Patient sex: M
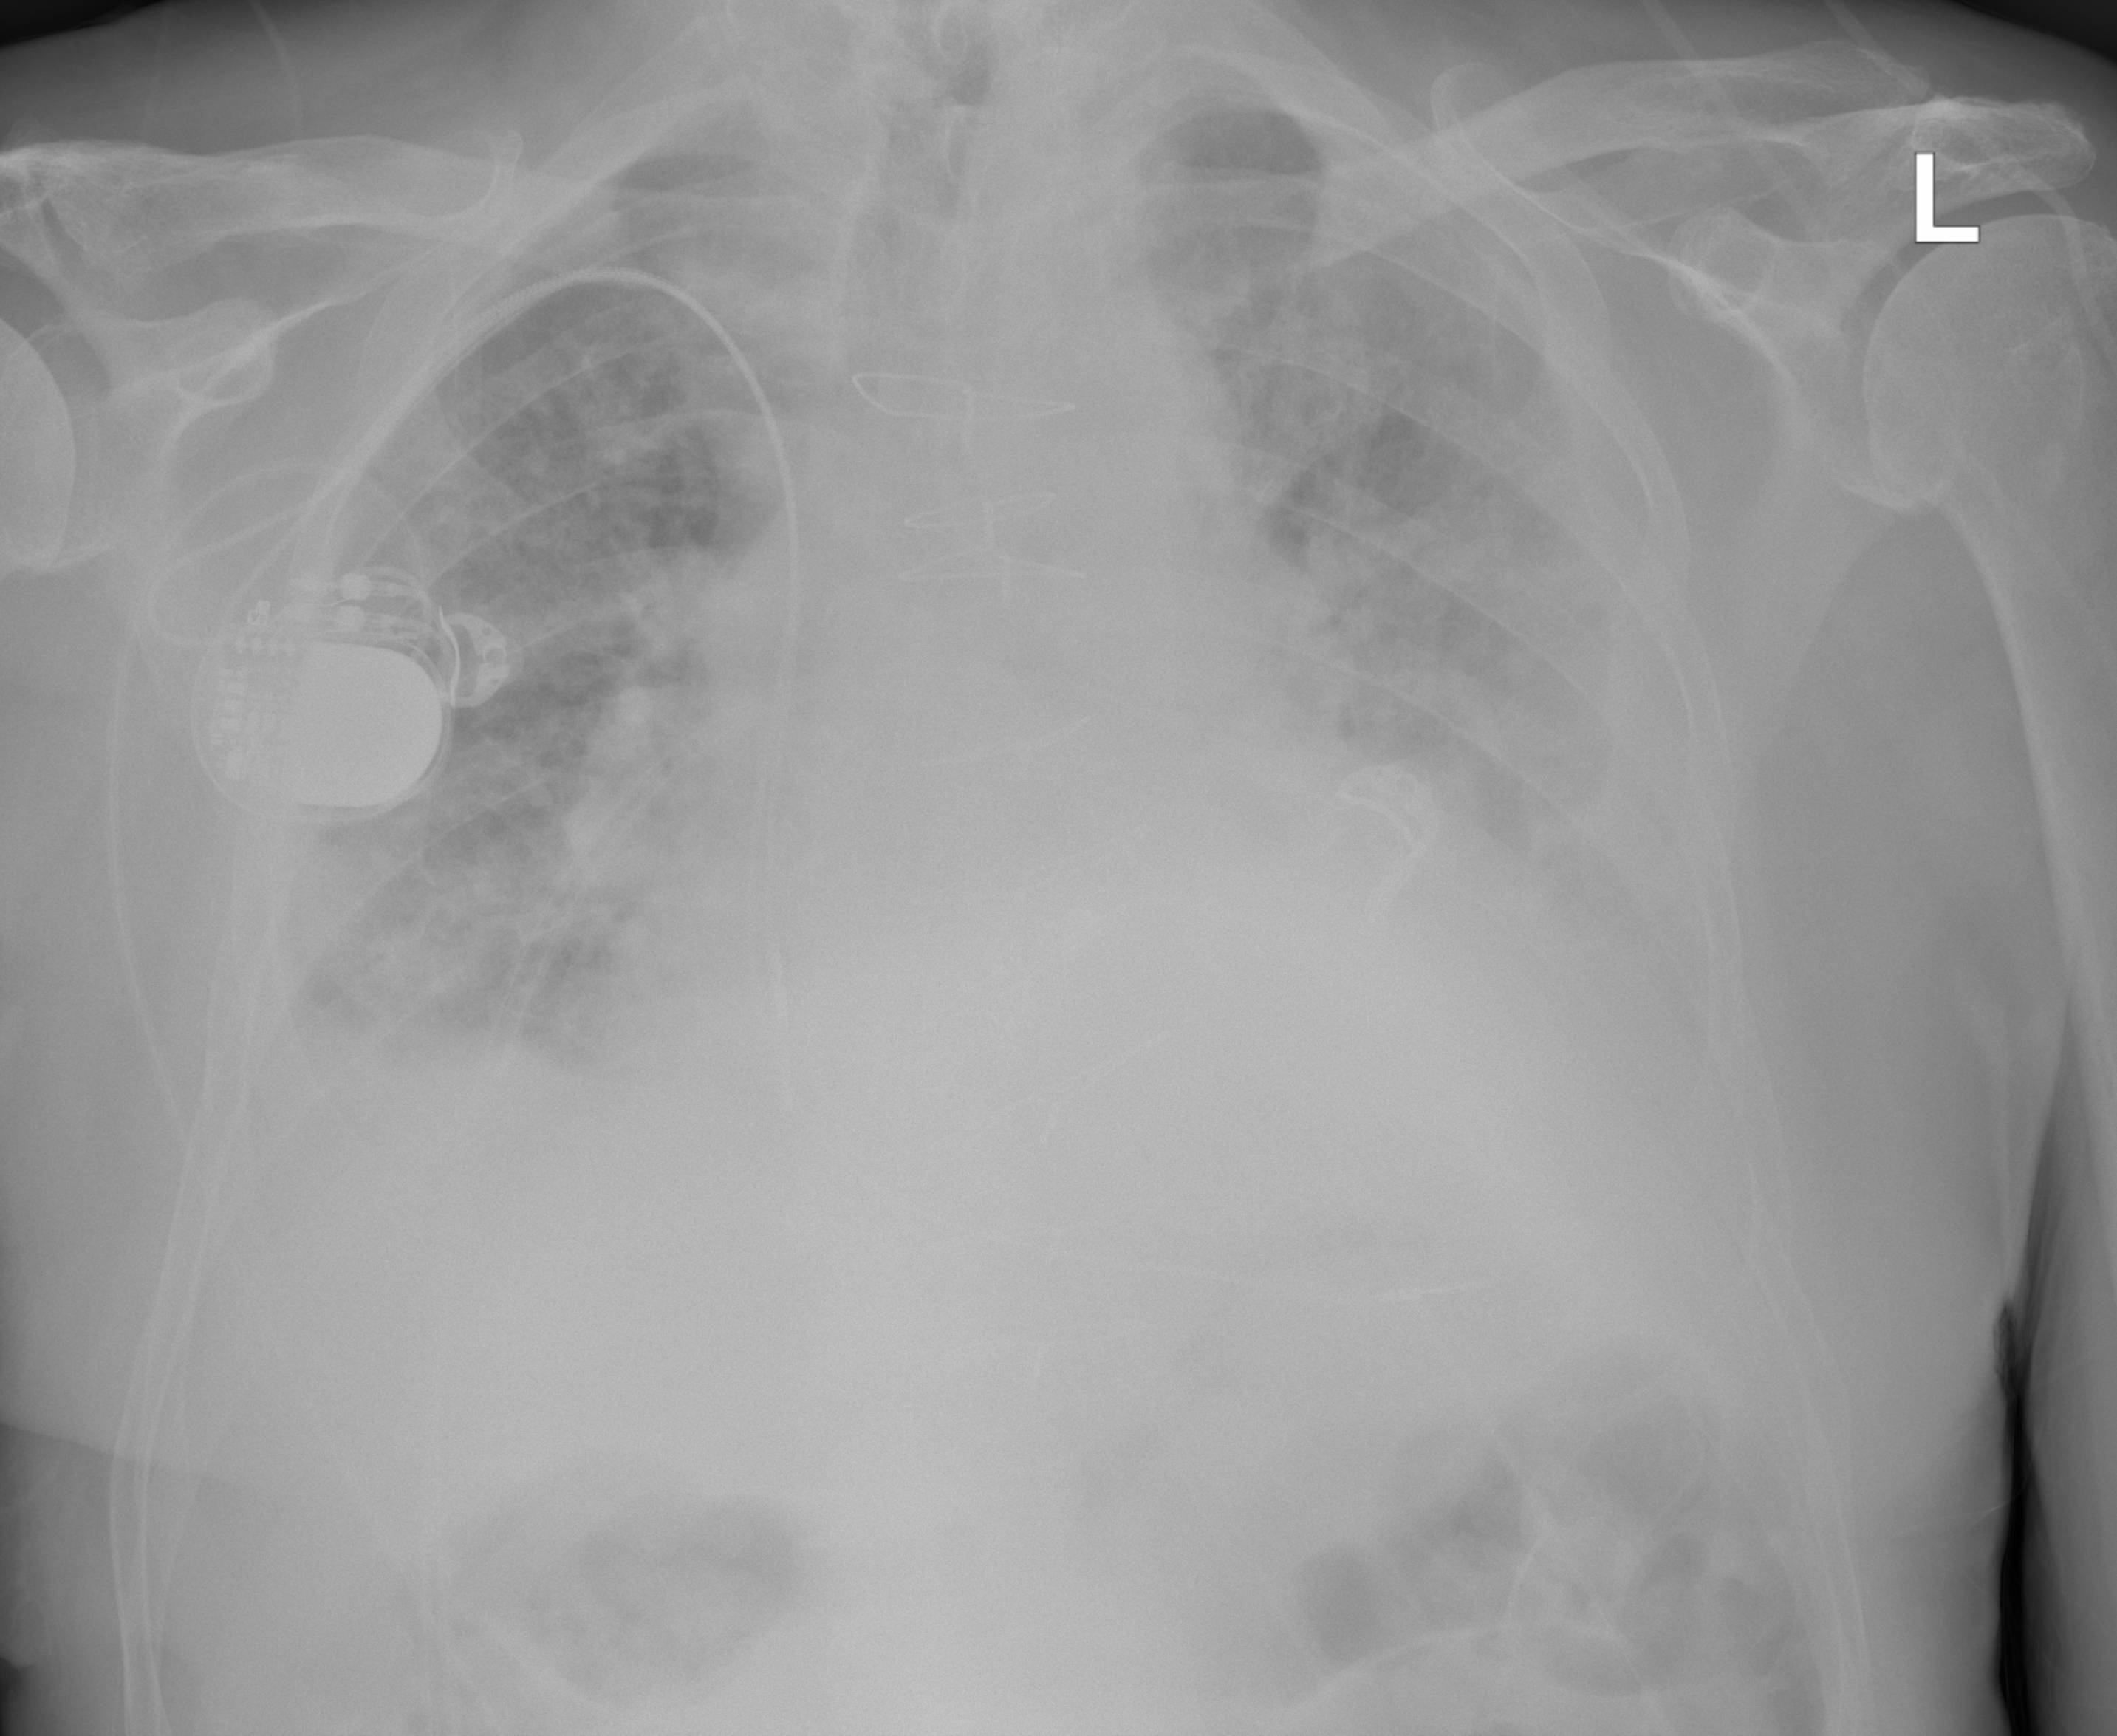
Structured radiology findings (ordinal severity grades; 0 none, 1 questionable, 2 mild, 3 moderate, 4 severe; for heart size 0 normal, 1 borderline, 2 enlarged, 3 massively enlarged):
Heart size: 3
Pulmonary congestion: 2
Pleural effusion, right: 2
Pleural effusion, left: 3
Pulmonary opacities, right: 3
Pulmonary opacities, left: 3
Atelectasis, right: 2
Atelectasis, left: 2